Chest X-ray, PA view. Patient: 52 years old, sex M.
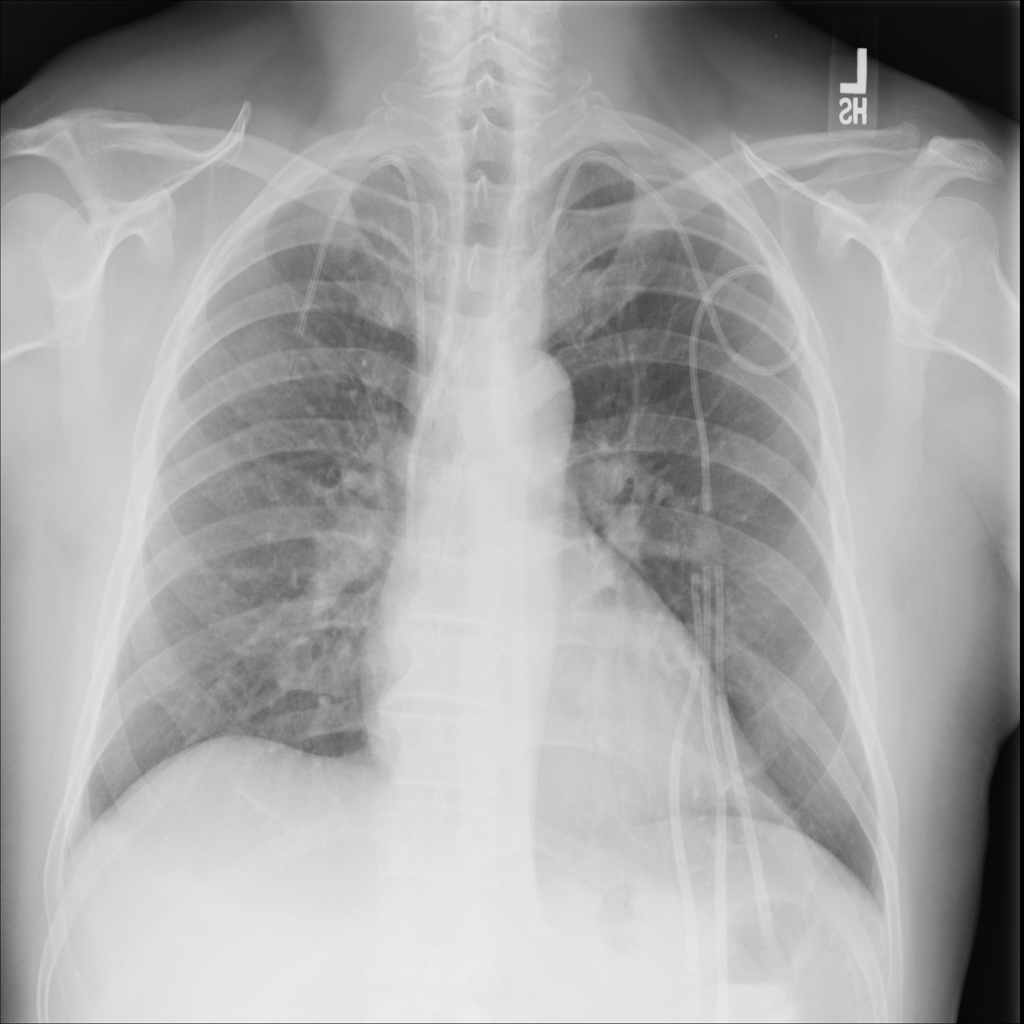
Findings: No Finding